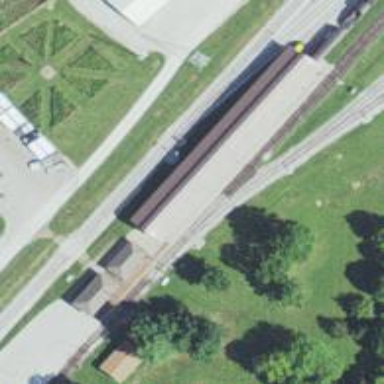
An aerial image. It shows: Preserved railway.